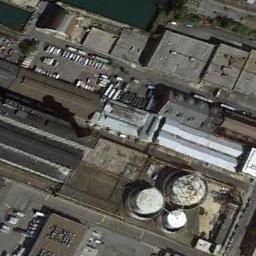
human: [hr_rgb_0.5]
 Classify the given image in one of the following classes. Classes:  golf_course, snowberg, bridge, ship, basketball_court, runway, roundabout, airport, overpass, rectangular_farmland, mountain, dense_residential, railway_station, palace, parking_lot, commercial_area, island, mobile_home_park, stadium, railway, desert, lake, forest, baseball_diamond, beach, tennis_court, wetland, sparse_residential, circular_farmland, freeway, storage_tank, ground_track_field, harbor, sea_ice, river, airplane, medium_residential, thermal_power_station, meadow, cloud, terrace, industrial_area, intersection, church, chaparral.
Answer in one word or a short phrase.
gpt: industrial_area